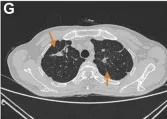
Image evaluation after second-line treatment with eribulin for two cycles: progressive disease.
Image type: radiology (ct)